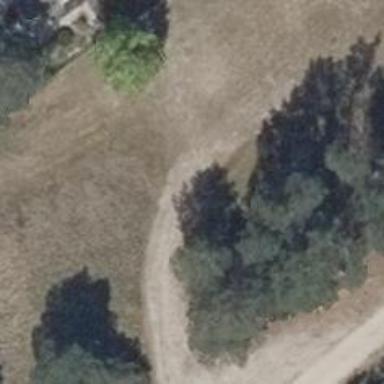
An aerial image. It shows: Driveway with ground surface.